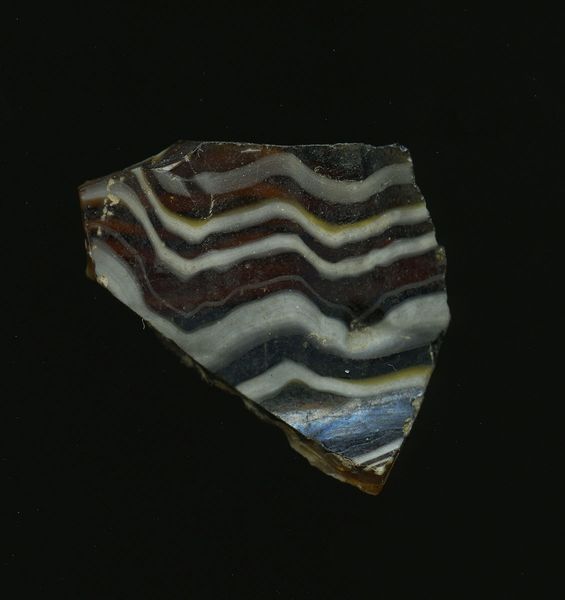
Titel: Fragment einer Rippenschale
Standort: Hamburg
Institution: Museum für Kunst und Gewerbe Hamburg
Schlagwörter: glas, schale, antike, geschnitten, kaiserzeit, gepresst, aufbewahrung, schankgeschirr, behälter, frühe kaiserzeit, prinzipat, römische, mittlere, späte